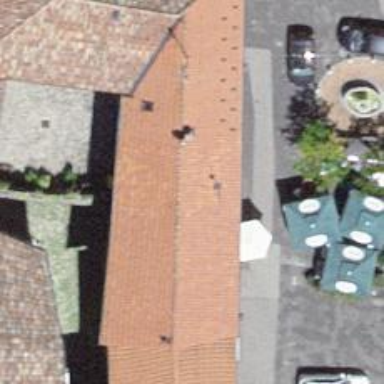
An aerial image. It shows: Cafe.